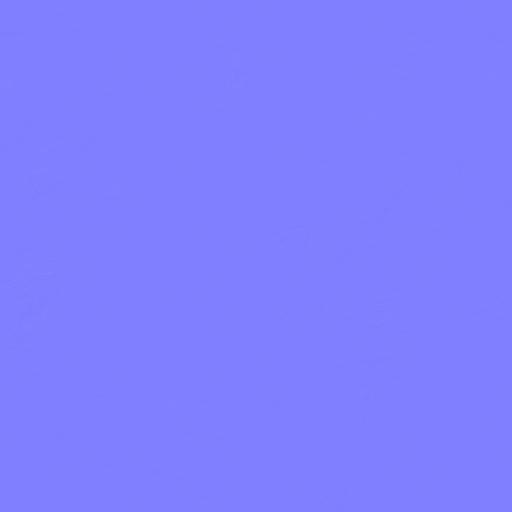
clean iron metal